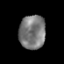
Tissue: prostate
Cell type: Myeloid cells
Senescence score: 0.362
Nuclear area (px): 869
Mean DAPI intensity: 122.68